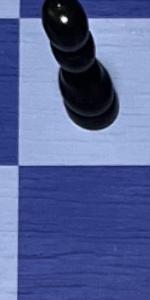
Label: Empty